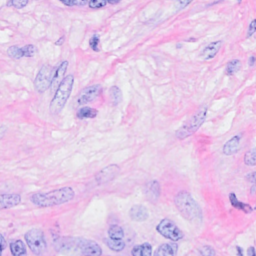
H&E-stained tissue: Breast